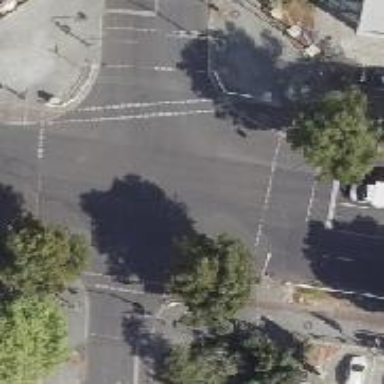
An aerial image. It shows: Tertiary road with asphalt surface. The road has lane markings and separate cycle track. There is lane for parking on the right side and there are sidewalks on both sides of the road.